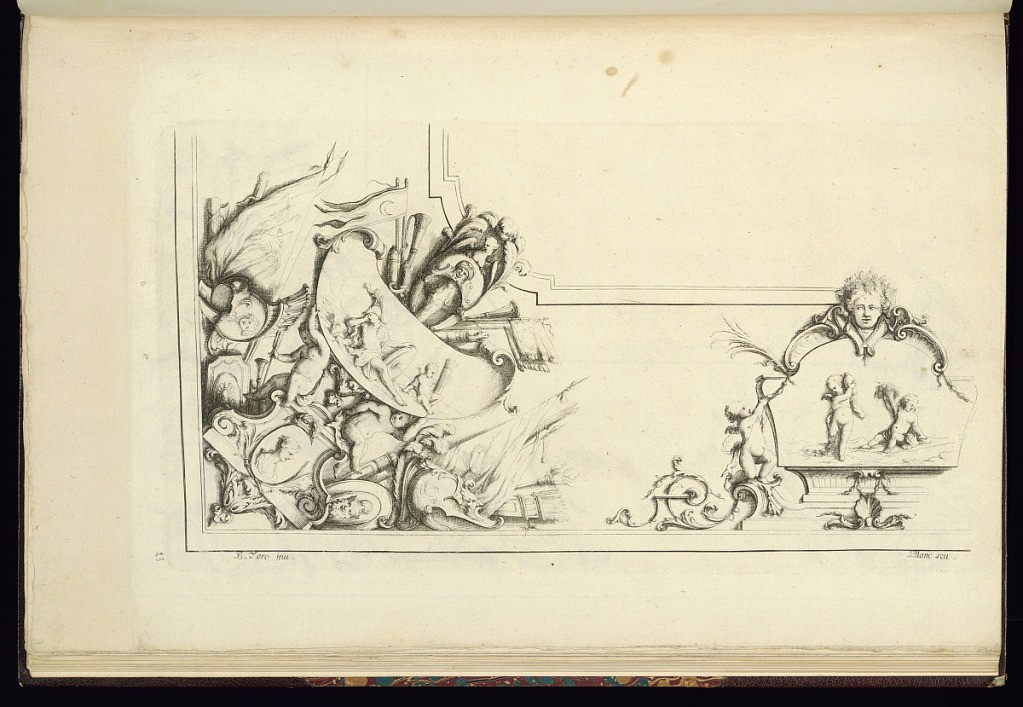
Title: Cornice (Ceiling) Design
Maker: Jean-Bernard Turreau, French, 1672 - 1731
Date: early 18th century
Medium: Etching on laid paper
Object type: Print
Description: Detail of a cornice design for decorative ceilings featuring a military trophy in the corner and a cartouche with putti to the right. The trophy and cartouche include helmets, horns, spears, banners, flags, shields, feathers, quivers of arrows, roundel profile portrait, fleurons, foliate scrolls, scrolling leaves, crown of laurel leaves, palm leaves, mascaron (mask), shells, and festoon of leaves. The plate is signed.